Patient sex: M
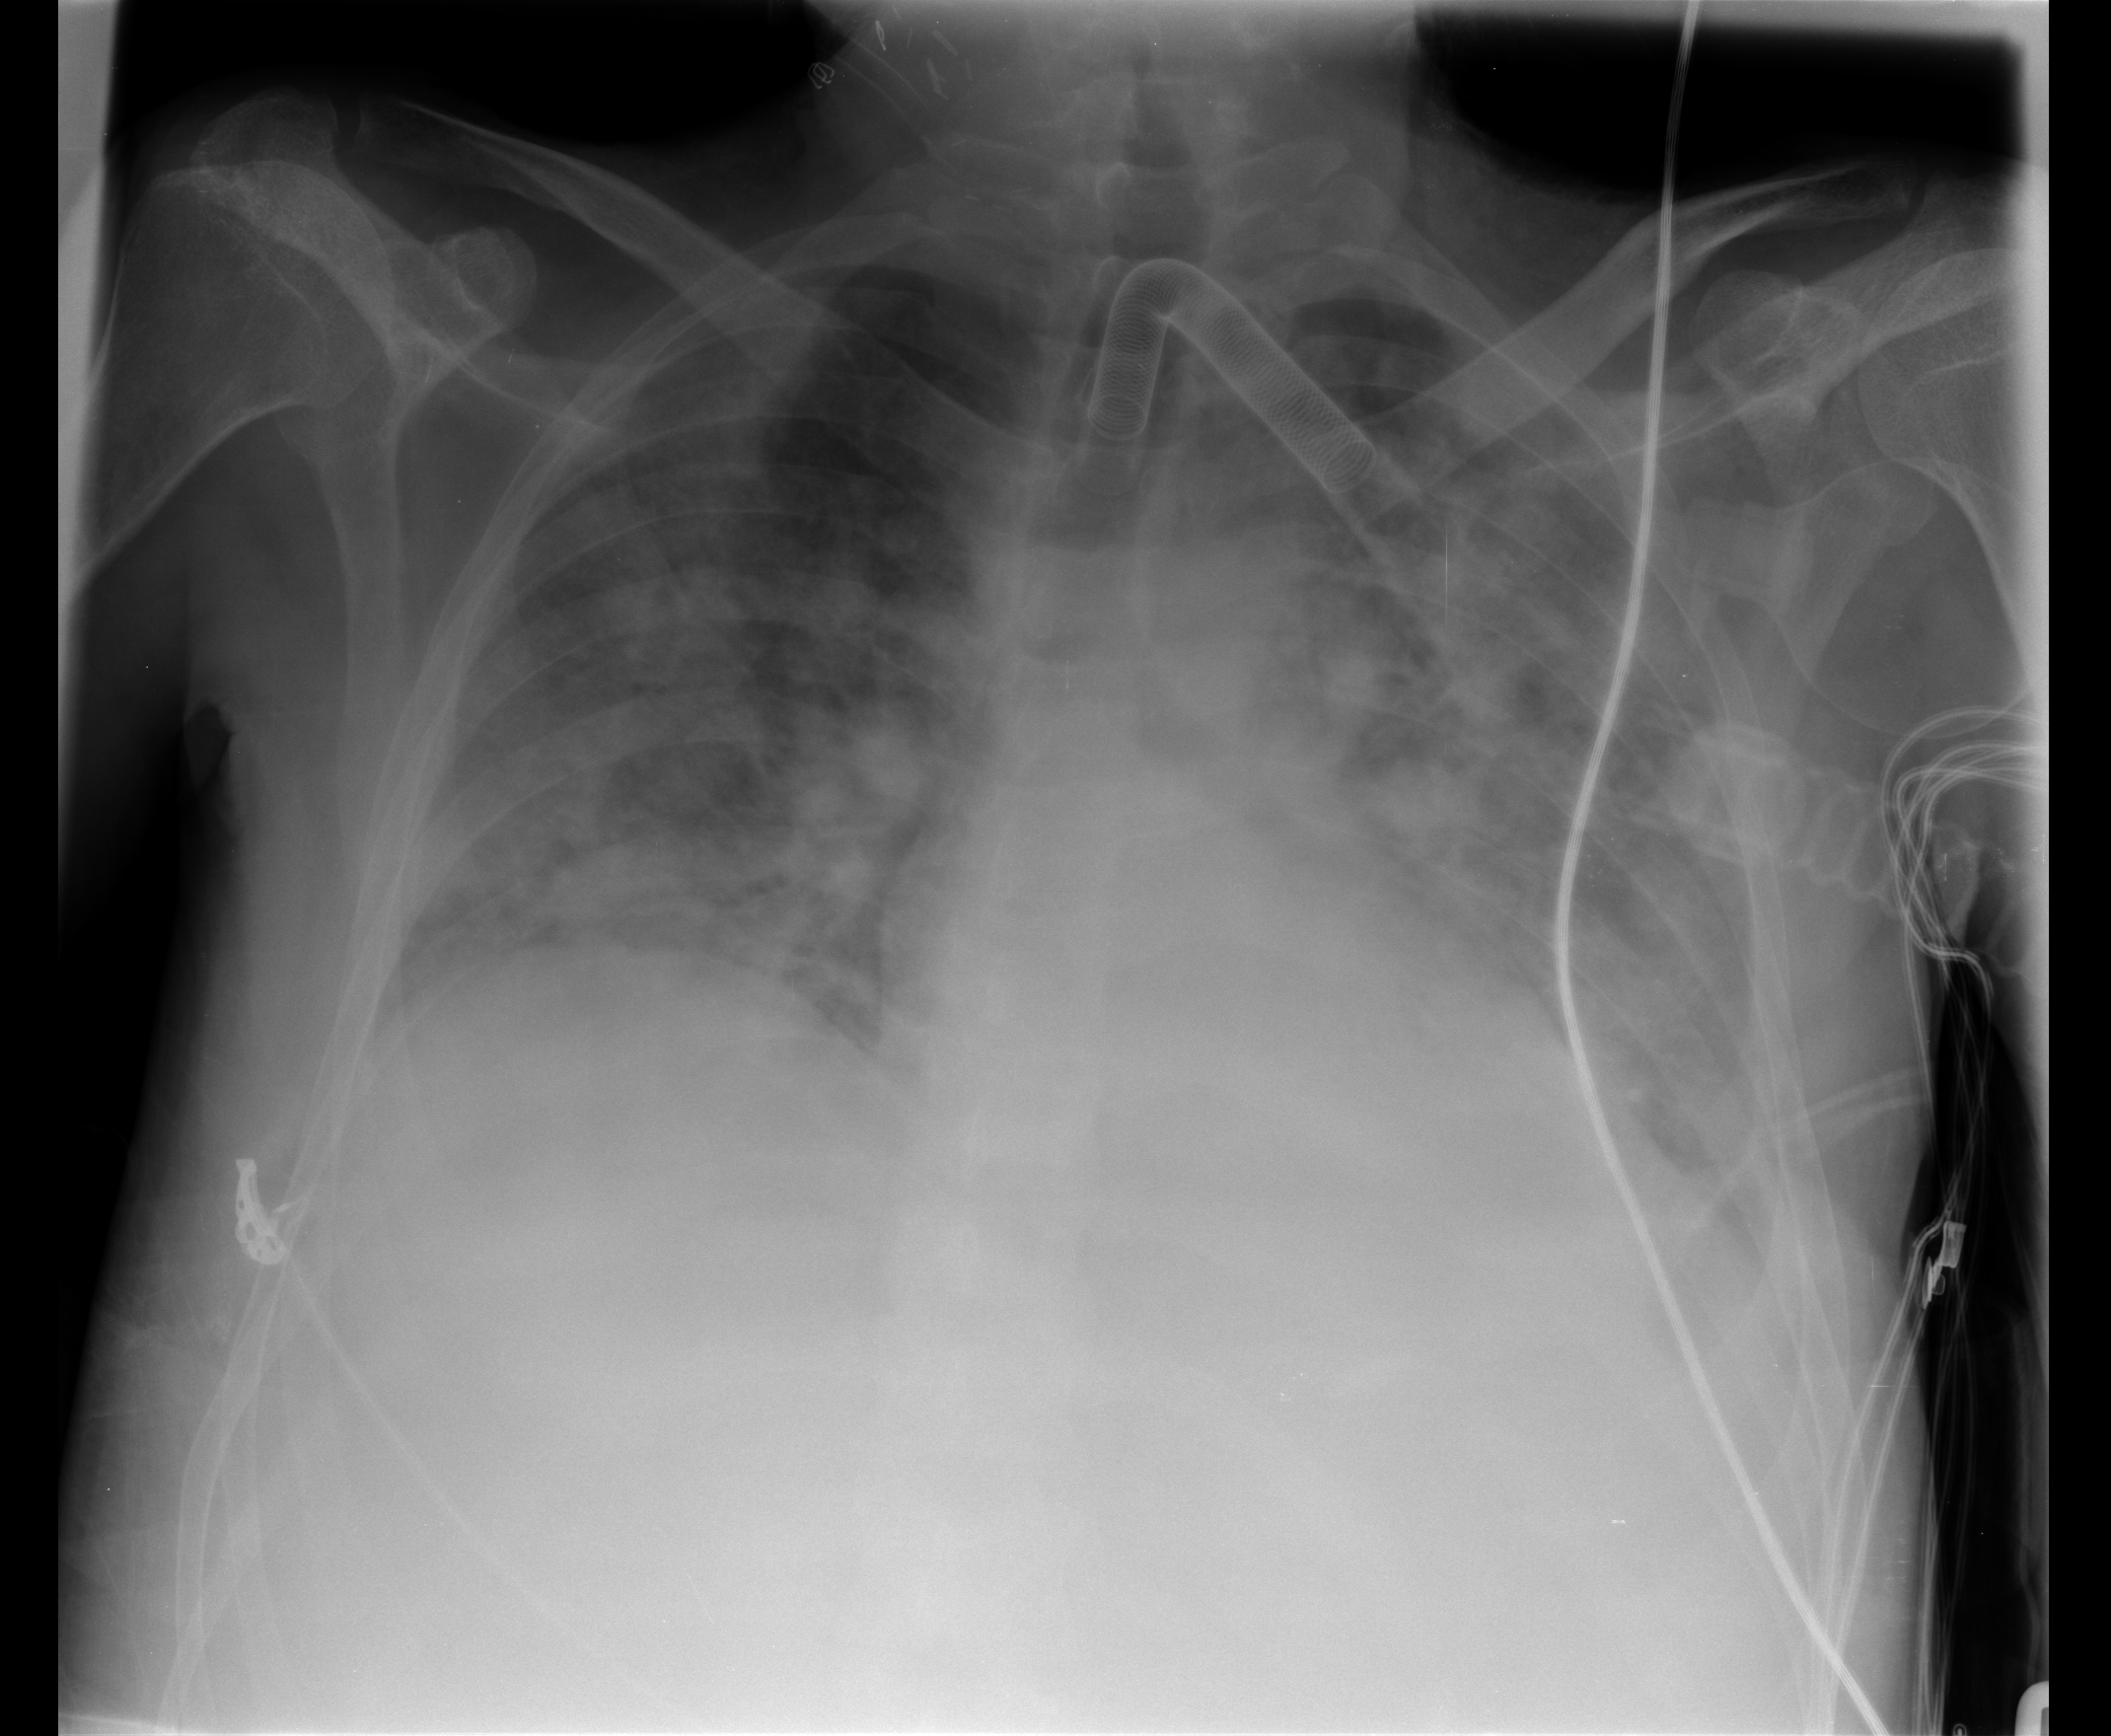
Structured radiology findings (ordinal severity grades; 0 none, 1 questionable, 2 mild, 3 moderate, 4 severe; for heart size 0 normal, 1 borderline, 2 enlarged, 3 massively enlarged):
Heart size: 2
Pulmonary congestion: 2
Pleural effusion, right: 0
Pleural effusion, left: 1
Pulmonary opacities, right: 4
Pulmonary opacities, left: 4
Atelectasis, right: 2
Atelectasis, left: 3